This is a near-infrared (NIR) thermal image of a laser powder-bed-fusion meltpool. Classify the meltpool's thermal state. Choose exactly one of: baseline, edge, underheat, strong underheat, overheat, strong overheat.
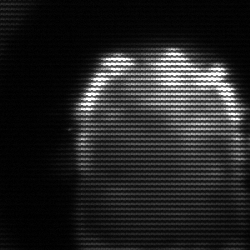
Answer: baseline